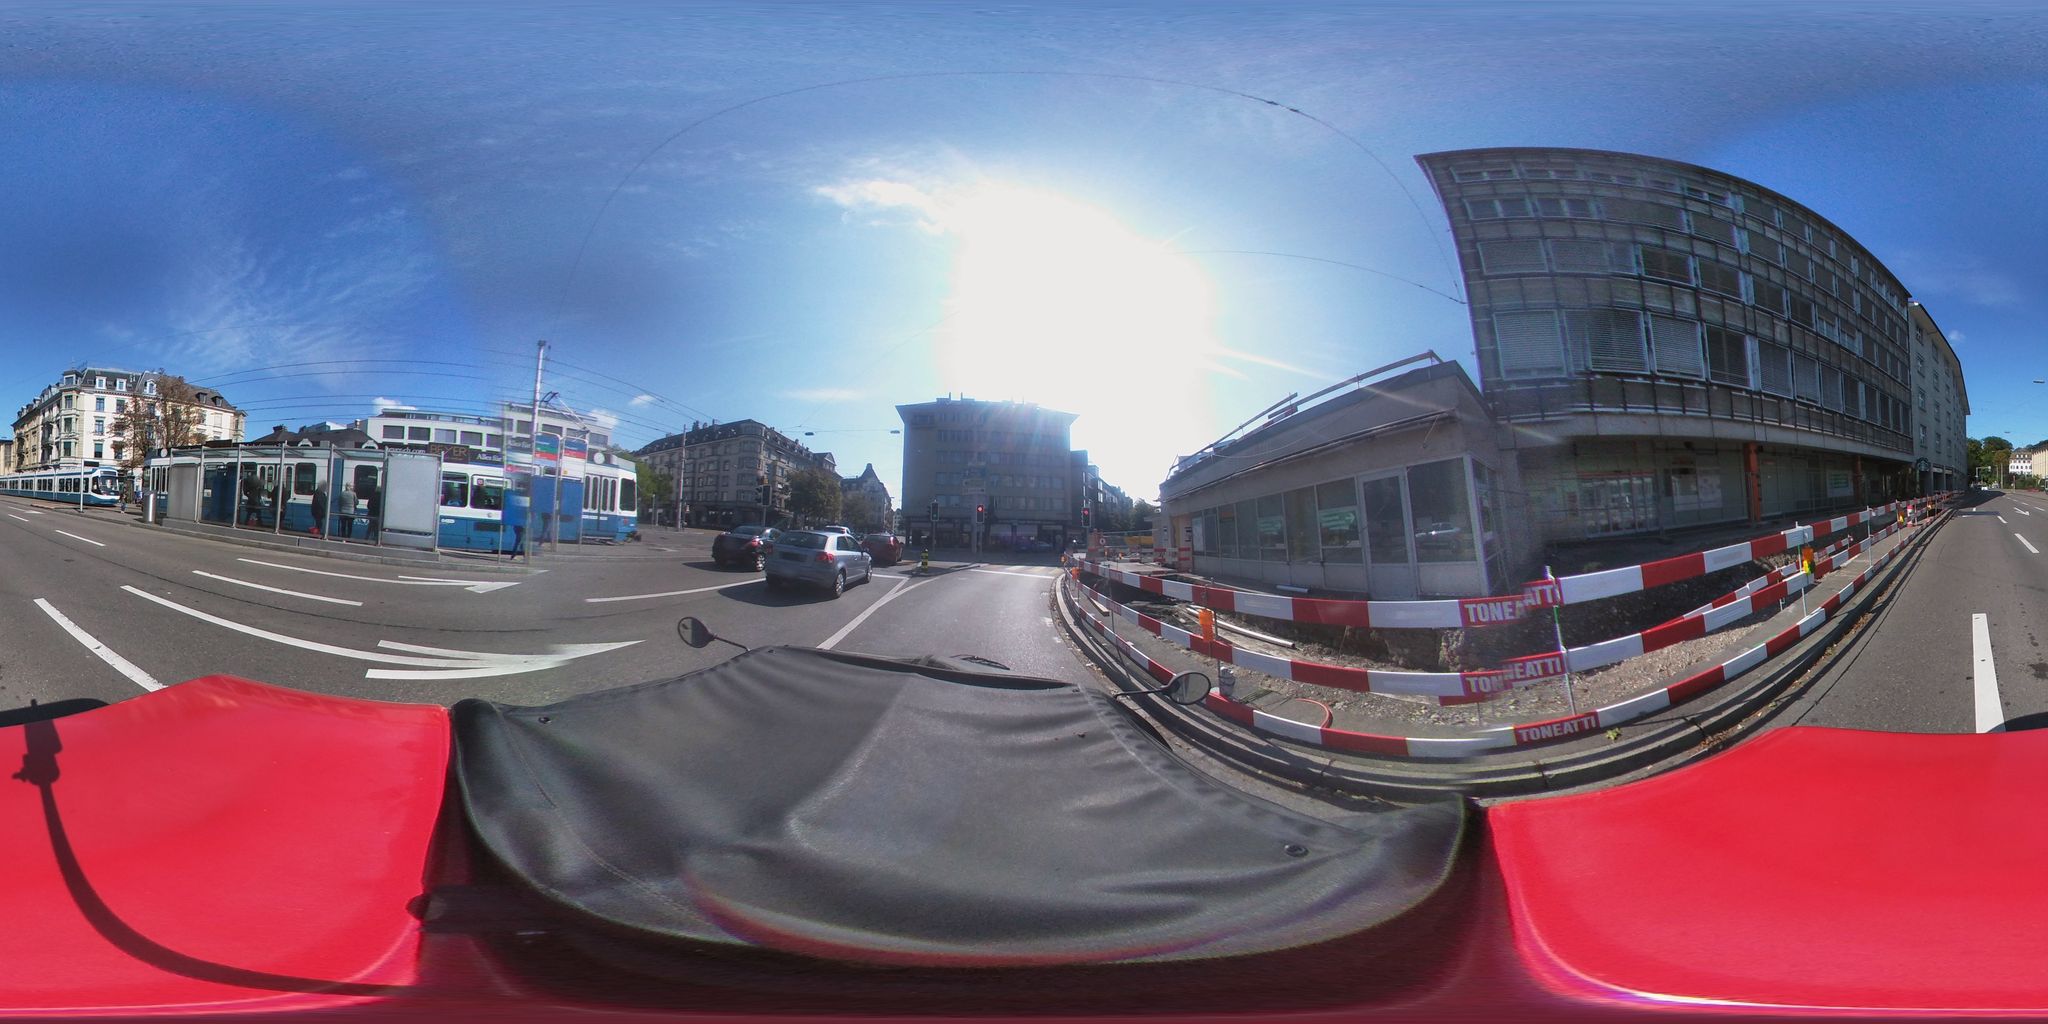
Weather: clear
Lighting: day
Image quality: slightly poor
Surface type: cycling surface
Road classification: footway
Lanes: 2
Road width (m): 4.3
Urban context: urban centre
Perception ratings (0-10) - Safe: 1.74, Lively: 2.39, Beautiful: 1.97, Boring: 5.01, Depressing: 7.46, Wealthy: 2.65